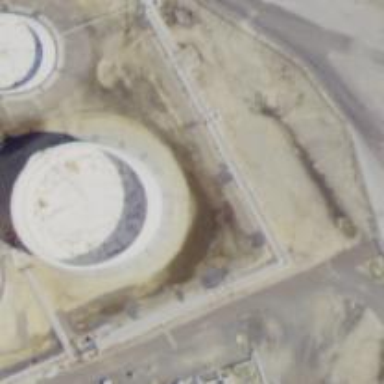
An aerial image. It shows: Tank building.